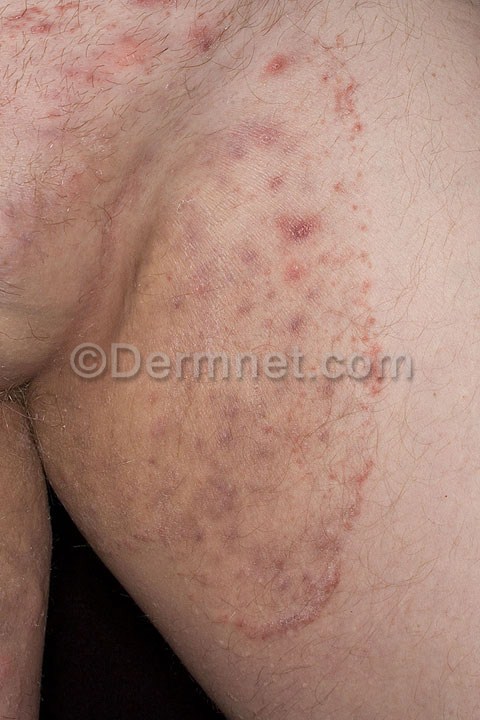
Disease: Tinea Ringworm Candidiasis and other Fungal Infections